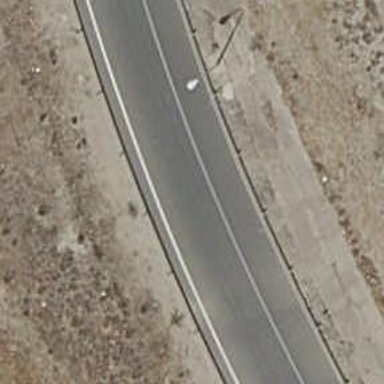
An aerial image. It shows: Asphalt road designated for service vehicles.